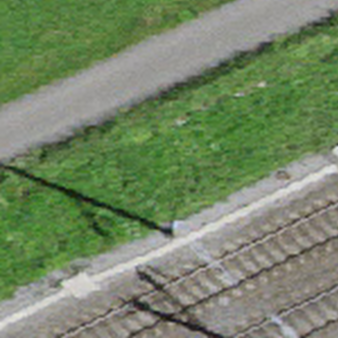
Label: other